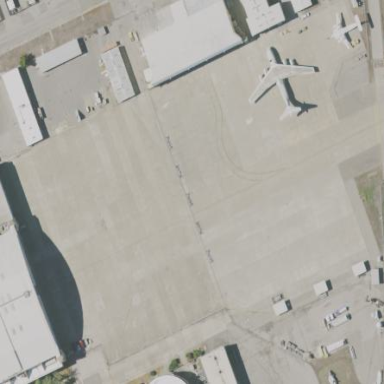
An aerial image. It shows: Apron at the airport.